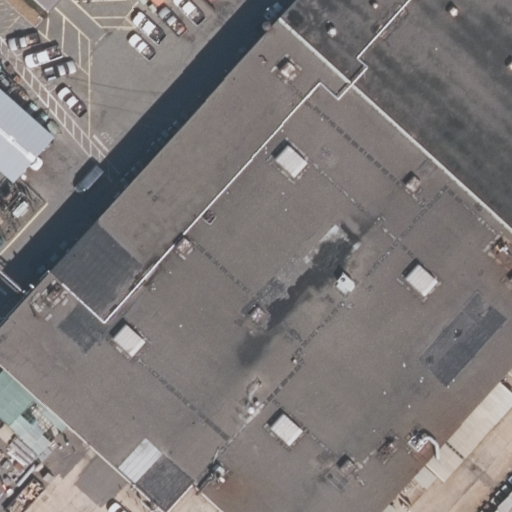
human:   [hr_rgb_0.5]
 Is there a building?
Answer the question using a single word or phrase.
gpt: yes

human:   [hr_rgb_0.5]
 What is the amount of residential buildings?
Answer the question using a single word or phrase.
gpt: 0

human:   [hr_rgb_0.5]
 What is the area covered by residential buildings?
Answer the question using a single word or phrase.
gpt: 0m2

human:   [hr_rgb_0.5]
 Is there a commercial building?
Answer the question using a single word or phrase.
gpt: yes

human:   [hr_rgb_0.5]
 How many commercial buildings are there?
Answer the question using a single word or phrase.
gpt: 2

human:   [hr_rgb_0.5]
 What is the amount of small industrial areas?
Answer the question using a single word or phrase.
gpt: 0

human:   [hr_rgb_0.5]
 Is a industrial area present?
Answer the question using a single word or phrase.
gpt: yes

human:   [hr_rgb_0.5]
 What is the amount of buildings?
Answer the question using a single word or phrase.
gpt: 2

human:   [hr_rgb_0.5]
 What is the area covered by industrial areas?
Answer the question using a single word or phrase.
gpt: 10583m2

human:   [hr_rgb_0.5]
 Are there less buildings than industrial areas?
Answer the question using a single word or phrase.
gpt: no

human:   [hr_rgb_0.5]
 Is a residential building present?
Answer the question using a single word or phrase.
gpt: no

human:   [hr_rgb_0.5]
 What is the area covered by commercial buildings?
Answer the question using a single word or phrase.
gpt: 3737m2

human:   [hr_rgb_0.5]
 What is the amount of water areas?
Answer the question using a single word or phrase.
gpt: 0

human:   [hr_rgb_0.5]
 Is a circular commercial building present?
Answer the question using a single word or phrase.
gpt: no

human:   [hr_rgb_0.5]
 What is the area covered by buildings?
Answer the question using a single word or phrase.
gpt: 3737m2

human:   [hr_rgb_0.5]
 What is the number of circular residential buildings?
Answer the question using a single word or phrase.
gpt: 0

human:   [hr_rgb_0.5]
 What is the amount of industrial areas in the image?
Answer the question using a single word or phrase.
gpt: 1

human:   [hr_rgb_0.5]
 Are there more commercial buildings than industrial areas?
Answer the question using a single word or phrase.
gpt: yes

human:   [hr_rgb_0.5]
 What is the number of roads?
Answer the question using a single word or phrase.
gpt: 0

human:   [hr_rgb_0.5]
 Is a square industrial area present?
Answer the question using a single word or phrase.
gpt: no

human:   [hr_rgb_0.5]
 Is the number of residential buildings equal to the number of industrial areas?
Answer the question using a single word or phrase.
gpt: no

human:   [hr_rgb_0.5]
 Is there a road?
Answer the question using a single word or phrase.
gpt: no

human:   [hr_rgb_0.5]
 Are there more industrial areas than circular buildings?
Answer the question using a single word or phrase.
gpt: yes

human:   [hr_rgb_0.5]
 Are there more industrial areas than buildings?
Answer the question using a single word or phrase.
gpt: no

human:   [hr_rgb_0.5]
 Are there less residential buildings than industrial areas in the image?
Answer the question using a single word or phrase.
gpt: yes

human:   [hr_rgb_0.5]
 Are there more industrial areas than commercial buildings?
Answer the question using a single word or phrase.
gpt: no

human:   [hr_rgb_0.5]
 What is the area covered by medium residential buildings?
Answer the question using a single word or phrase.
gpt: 0m2

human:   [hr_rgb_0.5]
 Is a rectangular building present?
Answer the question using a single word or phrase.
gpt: yes

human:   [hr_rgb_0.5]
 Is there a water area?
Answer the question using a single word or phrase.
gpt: no

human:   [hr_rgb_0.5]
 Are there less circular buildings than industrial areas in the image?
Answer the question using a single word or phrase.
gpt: yes

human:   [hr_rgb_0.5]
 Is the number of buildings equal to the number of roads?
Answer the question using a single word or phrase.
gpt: no

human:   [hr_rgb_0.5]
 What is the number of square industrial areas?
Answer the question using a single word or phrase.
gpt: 0

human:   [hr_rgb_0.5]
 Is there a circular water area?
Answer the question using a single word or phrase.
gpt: no

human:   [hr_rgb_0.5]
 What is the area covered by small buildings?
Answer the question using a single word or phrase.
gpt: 0m2

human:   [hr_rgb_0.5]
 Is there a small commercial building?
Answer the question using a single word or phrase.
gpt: no

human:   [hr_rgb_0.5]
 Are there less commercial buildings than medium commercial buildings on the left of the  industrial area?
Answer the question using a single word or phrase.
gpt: no

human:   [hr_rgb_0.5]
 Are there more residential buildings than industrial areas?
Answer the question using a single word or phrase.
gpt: no

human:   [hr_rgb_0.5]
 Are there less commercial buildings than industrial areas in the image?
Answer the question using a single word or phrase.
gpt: no

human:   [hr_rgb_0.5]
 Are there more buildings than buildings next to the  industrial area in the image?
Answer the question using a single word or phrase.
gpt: no

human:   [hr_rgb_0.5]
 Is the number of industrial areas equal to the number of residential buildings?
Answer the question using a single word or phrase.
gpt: no

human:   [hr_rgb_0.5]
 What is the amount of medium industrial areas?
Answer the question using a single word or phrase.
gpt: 0

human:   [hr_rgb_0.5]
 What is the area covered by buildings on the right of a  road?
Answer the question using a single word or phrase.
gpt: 0m2

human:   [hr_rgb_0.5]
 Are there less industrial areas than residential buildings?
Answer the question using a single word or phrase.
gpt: no

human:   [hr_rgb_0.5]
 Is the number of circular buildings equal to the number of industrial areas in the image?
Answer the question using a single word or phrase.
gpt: no

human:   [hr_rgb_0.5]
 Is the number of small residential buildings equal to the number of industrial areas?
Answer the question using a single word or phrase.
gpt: no

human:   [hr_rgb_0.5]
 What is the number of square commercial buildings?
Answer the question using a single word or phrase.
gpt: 0

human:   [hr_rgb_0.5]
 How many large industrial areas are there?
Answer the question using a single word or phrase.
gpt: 1

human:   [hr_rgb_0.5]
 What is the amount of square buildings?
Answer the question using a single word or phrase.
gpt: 0

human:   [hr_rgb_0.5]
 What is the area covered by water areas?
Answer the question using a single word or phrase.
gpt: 0m2

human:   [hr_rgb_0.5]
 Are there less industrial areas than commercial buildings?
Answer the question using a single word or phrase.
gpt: yes

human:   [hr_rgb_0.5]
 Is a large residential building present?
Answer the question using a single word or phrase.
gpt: no

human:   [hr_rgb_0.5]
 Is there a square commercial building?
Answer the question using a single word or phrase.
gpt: no

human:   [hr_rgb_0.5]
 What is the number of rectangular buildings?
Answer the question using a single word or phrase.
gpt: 1

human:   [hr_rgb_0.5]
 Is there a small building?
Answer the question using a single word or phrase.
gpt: no

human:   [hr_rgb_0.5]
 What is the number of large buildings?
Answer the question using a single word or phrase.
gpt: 2

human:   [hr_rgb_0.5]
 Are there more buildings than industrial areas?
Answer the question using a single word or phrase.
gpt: yes

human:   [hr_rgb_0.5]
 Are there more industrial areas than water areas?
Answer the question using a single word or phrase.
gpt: yes

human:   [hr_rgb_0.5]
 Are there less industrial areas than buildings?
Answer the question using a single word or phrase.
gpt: yes

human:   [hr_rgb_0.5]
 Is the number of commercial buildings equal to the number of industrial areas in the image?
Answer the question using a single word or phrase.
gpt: no

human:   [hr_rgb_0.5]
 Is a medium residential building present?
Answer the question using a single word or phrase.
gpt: no

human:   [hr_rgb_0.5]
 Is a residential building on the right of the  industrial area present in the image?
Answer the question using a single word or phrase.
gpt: no

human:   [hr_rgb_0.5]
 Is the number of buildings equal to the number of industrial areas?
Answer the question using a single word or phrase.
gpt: no

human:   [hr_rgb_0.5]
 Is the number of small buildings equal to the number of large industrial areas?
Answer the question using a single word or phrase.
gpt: no

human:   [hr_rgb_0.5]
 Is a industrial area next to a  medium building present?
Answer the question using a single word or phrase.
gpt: no